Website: home-depot
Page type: billing-address
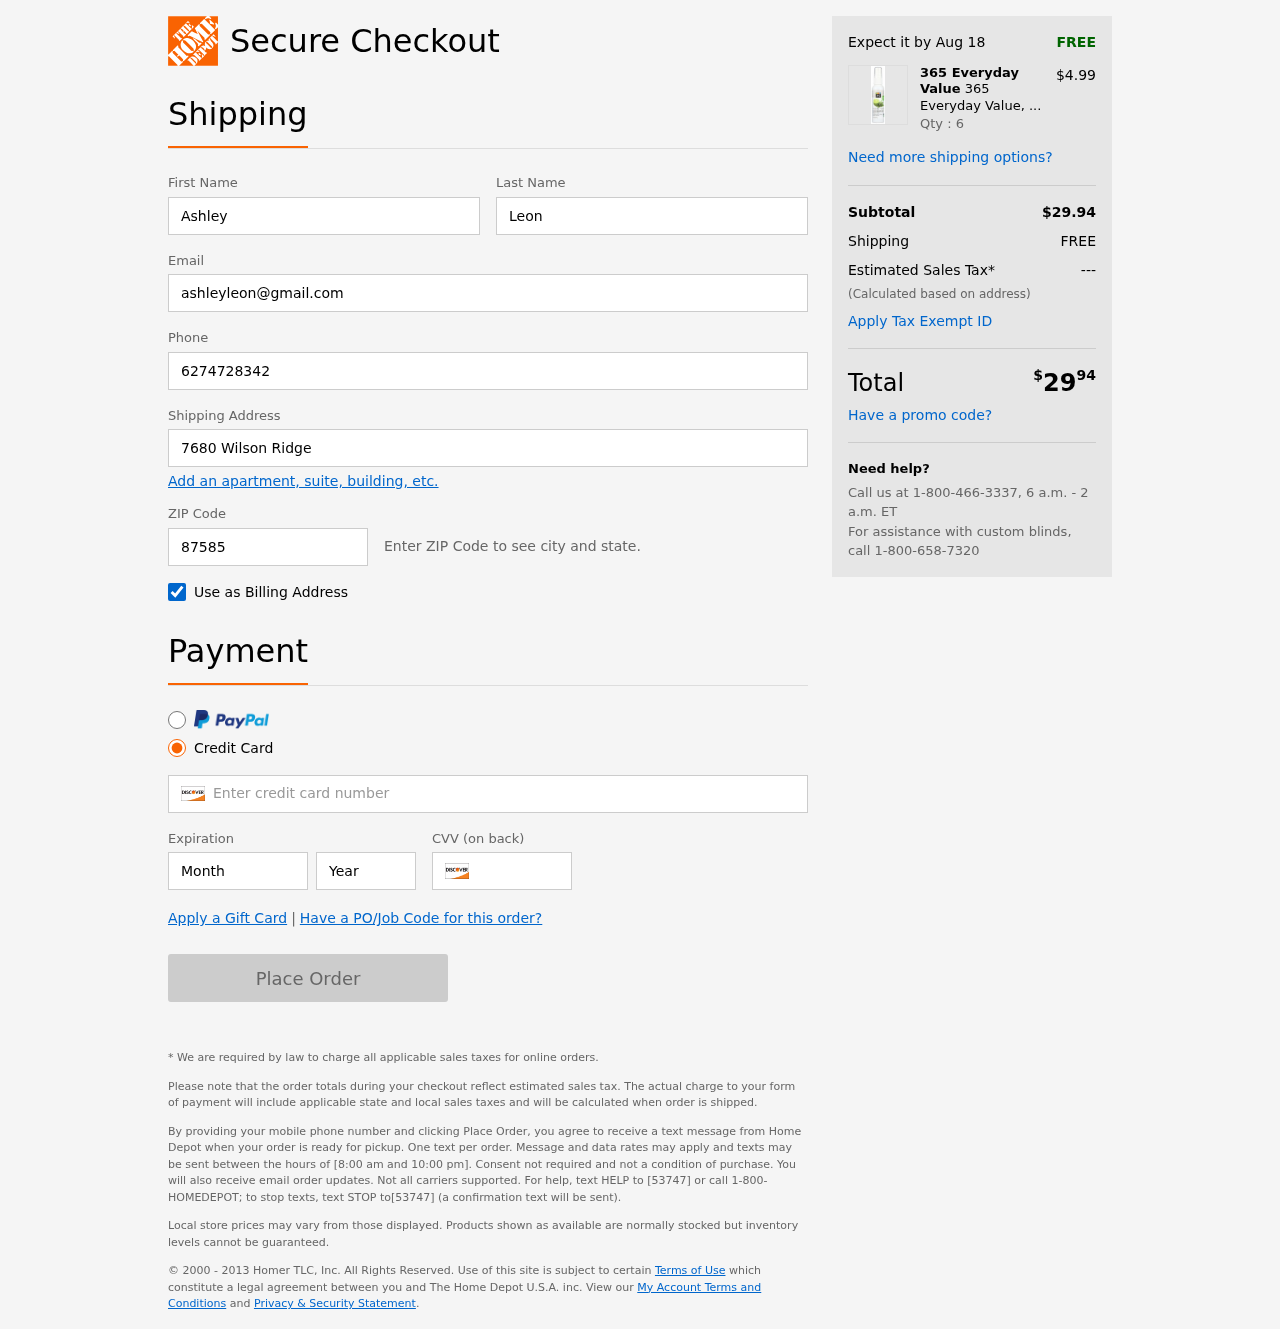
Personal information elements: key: PII_FIRSTNAME
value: Ashley
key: PII_LASTNAME
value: Leon
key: PII_EMAIL
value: ashleyleon@gmail.com
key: PII_PHONE
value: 6274728342
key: PII_STREET
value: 7680 Wilson Ridge
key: PII_POSTCODE
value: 87585
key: PII_CARD_NUMBER
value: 6011 4147 5363 9340
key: PII_CARD_EXPIRY_MONTH
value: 11
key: PII_CARD_CVV
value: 542
Product elements: key: PRODUCT1_BRAND
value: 365 Everyday Value
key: PRODUCT1_NAME
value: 365 Everyday Value, Hand Sanitizer Spray, Mojito Mint, 2 fl oz
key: PRODUCT1_PRICE
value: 4.99
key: PRODUCT1_QUANTITY
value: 6
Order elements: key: ORDER_DELIVERY_DATE
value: Aug 18
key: ORDER_SUBTOTAL
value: $29.94
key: ORDER_SHIPPING_COST
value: FREE
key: ORDER_TAX
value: ---
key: ORDER_TOTAL2
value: $2994